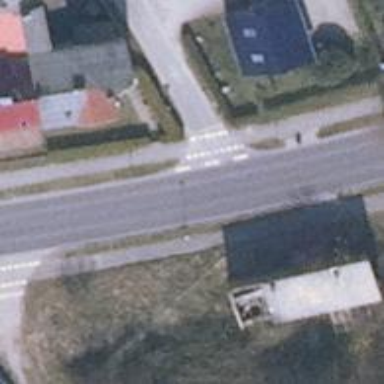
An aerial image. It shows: Marked road crossing.